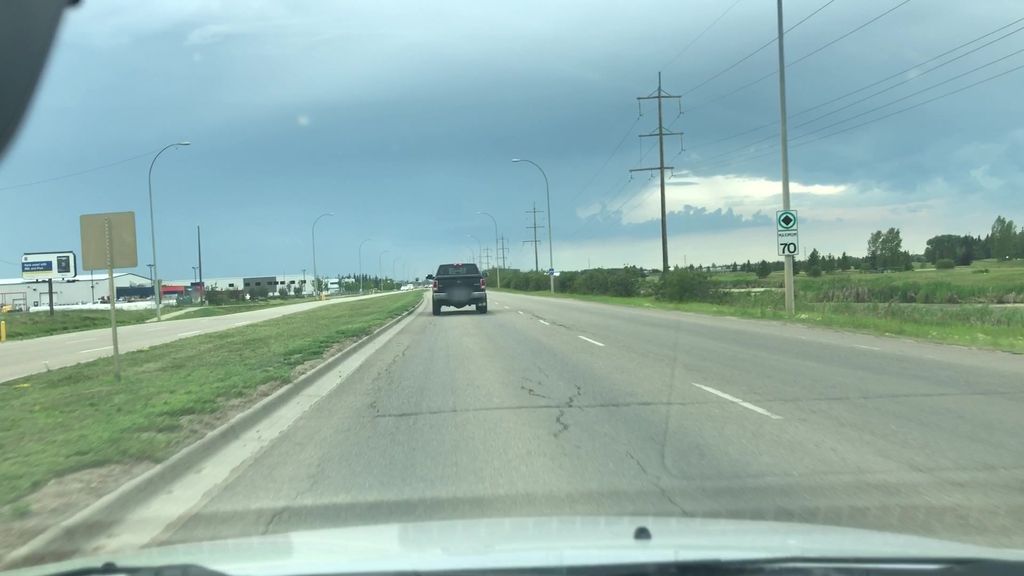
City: edmonton